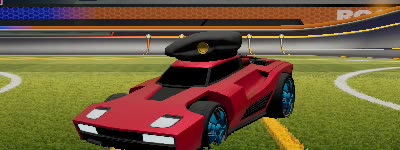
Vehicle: breakout